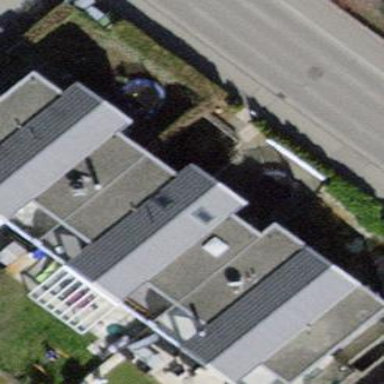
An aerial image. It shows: Semi-detached house.